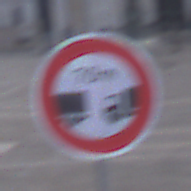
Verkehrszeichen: VerbotUnterschreitenMindestabstand
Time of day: SunriseSunset
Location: Outdoor (Urban)
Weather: PartlyCloudy
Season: NotSpecified
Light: Natural